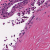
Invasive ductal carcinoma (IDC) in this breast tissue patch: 0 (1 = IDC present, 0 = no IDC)